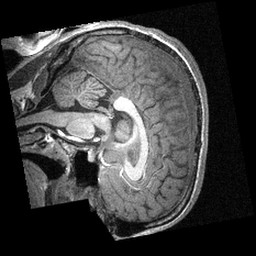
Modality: T1w
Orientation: sagittal
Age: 17
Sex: male